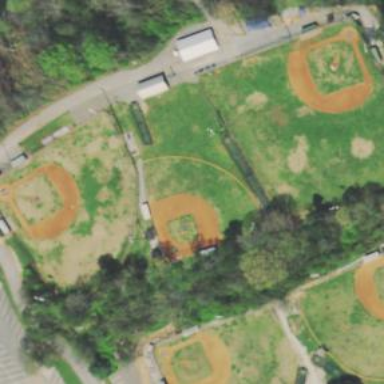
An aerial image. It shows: Baseball pitch for leisure land activities.